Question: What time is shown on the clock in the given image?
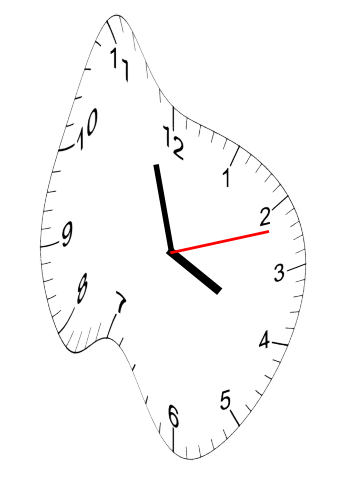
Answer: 03:57:12